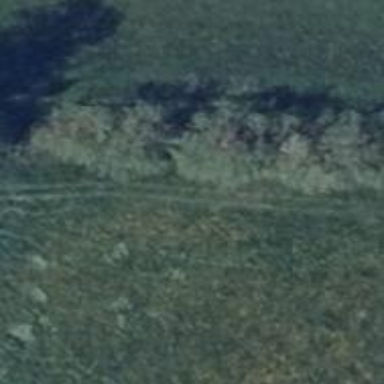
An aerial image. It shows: Row of trees in natural setting.